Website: ulta-beauty
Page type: address-validator
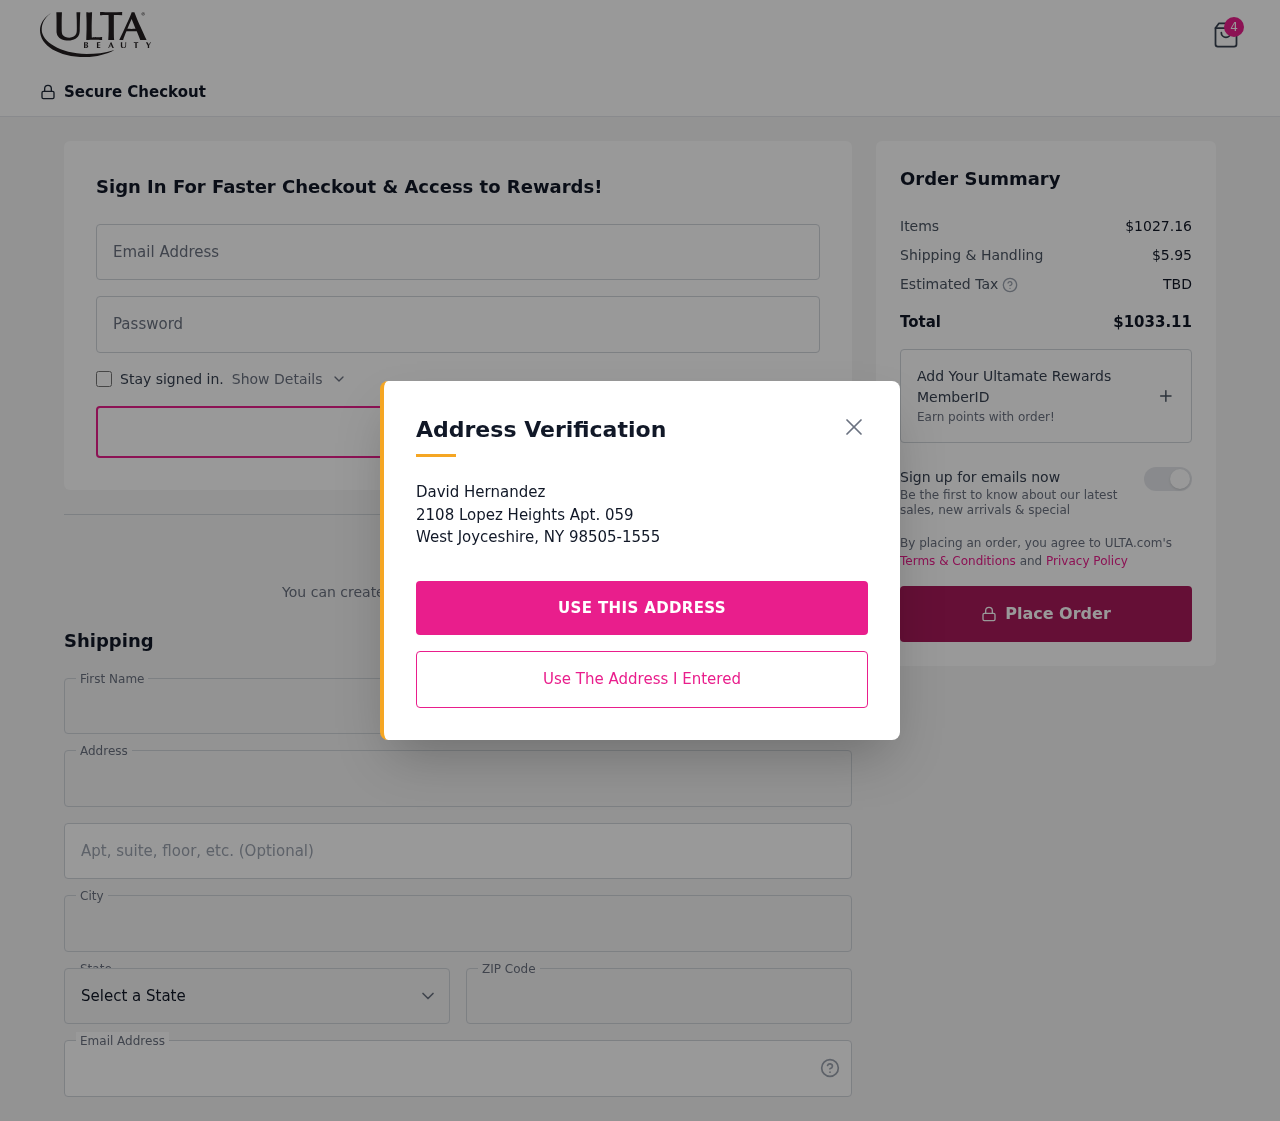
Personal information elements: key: PII_CITY
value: West Joyceshire
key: PII_EMAIL
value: david_hernandez@gmail.com
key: PII_FIRSTNAME
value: David
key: PII_LASTNAME
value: Hernandez
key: PII_POSTCODE
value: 98505
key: PII_STATE_ABBR
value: NY
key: PII_STREET
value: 2108 Lopez Heights Apt. 059
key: PII_STREET2
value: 2108 Lopez Heights Apt. 059
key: PII_STREET2
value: Apt. 632
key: PII_FULLNAME2
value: David Hernandez
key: PII_CITY2
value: West Joyceshire
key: PII_STATE_ABBR2
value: NY
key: PII_POSTCODE_FULL
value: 98505
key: PII_POSTCODE_EXT
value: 1555
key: PII_POSTCODE_NUMERIC
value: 98505
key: PII_POSTCODE_EXT_NUMERIC
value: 1555
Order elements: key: ORDER_NUM_ITEMS
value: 4
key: ORDER_SUBTOTAL
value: $1027.16
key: ORDER_SHIPPING_COST
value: $5.95
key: ORDER_TOTAL
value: $1033.11